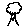
Label: tree